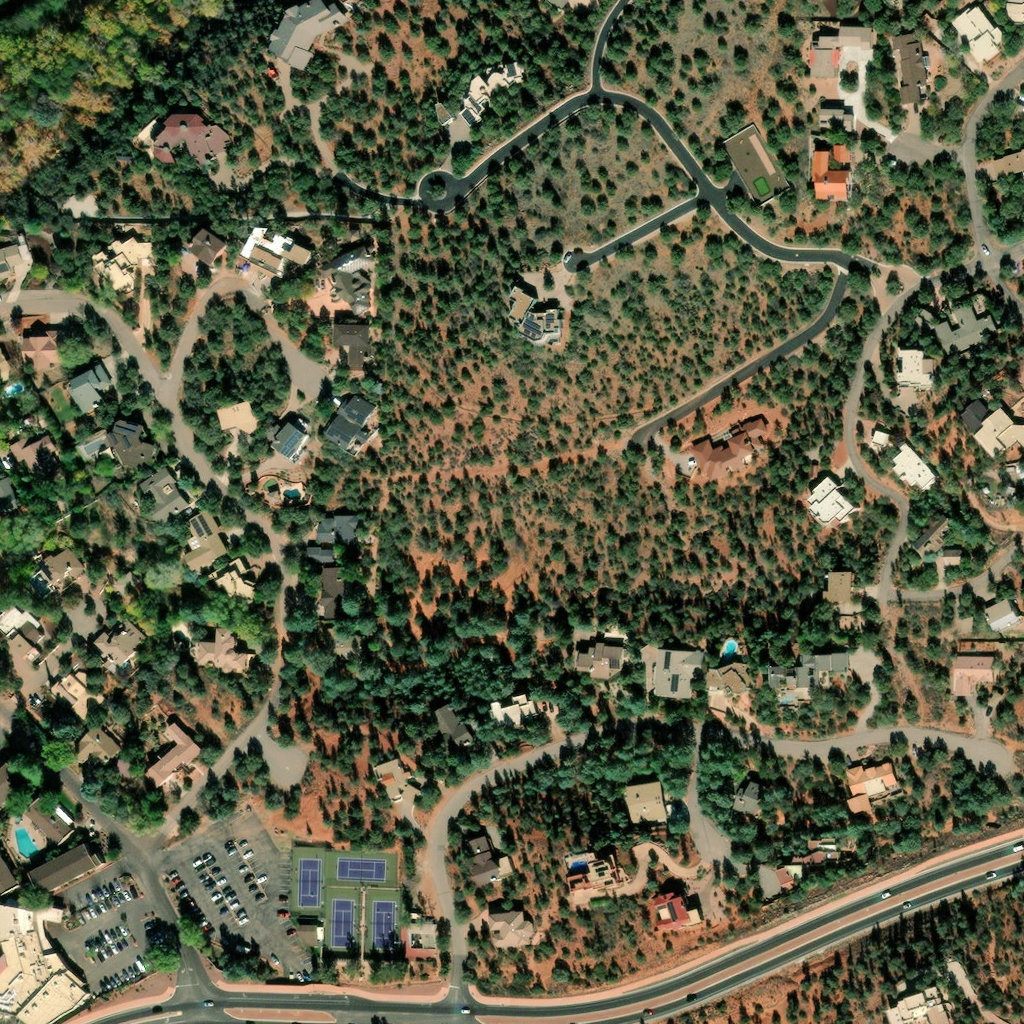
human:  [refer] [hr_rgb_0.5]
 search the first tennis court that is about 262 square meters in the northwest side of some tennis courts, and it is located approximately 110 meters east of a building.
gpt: <box>[[29, 83, 31, 88, 0]]</box>